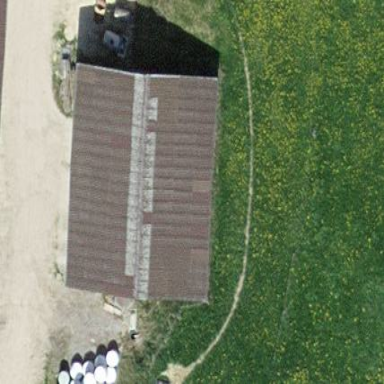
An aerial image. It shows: Barn.